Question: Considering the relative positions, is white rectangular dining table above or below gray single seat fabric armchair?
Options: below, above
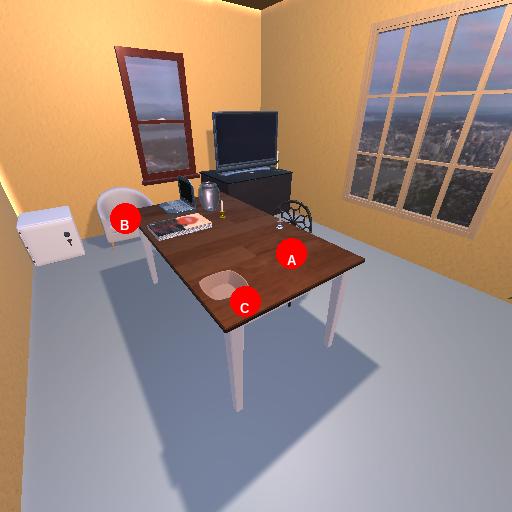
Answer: below